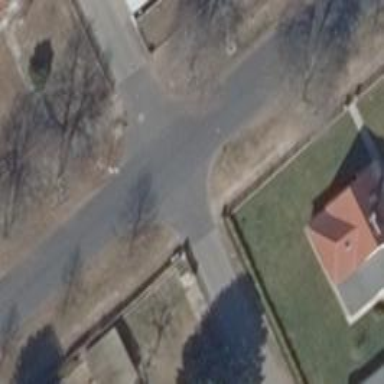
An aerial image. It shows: Smooth asphalt road in residential area.